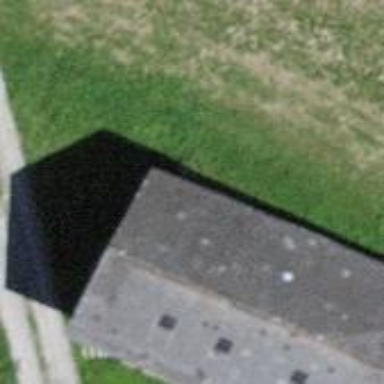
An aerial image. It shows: Building with gabled roof used for shooting sport.